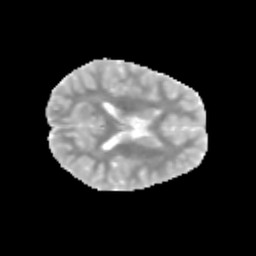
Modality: MD
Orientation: axial
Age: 11
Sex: male
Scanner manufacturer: siemens
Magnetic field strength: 3 T
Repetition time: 3.8 s
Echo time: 0.07 s